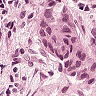
Metastatic tissue present: yes